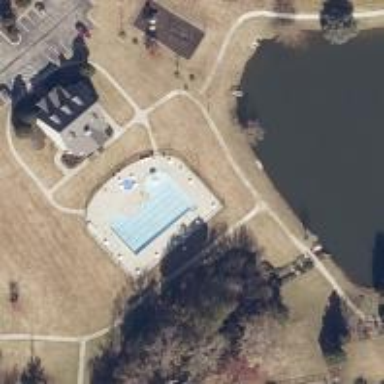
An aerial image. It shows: Outdoor swimming pool on leisure land.